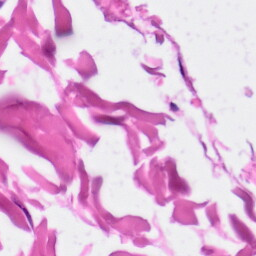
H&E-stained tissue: Skin